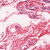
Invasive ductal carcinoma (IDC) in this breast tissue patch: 0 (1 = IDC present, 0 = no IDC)